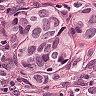
Metastatic tissue present: yes